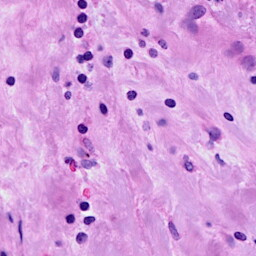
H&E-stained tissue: Breast